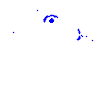
Particle: electron